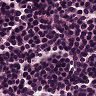
Metastatic tissue present: no